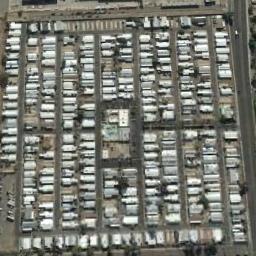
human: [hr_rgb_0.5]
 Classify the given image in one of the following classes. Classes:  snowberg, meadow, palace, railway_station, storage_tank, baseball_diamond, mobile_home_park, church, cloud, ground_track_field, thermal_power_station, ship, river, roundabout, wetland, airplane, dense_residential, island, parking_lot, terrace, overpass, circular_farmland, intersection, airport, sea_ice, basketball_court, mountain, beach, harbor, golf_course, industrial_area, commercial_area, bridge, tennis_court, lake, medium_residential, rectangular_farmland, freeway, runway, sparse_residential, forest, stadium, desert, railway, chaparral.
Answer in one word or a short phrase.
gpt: mobile_home_park